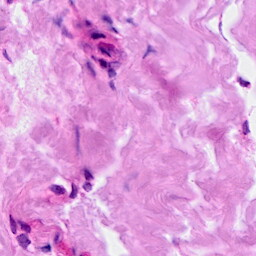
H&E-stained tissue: Breast